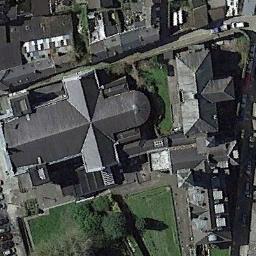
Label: church